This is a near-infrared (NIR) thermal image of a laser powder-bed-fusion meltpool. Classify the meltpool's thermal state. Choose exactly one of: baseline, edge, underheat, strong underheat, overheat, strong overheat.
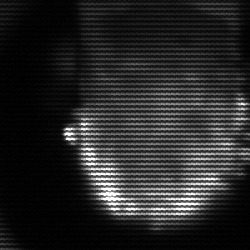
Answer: baseline